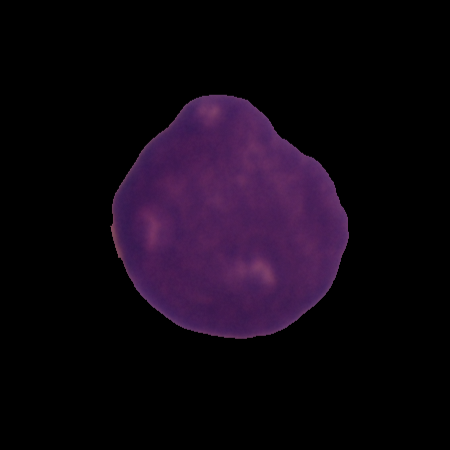
Label: healthy